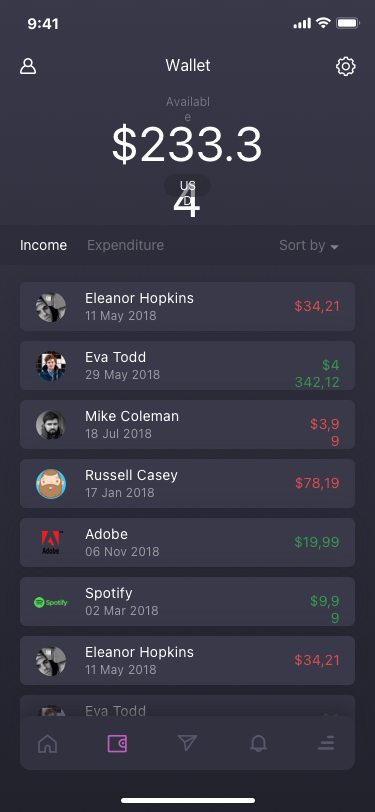
Text in this UI design:
Wallet
Eleanor Hopkins
11 May 2018
$34,21
Eva Todd
29 May 2018
$4 342,12
Mike Coleman
18 Jul 2018
$3,99
Russell Casey
17 Jan 2018
$78,19
Adobe
06 Nov 2018
$19,99
Spotify
02 Mar 2018
$9,99
Eleanor Hopkins
11 May 2018
$34,21
Eva Todd
29 May 2018
$4 342,12
4363  1234  5678  9101
11/20
expiration
4363  1234  5678  9101
11/20
expiration
$233.34
USD
Available
Income
Expenditure
Sort by